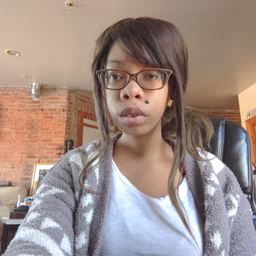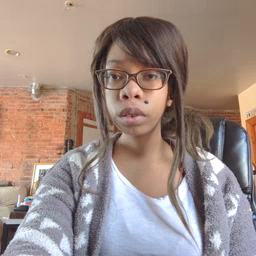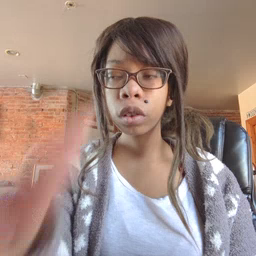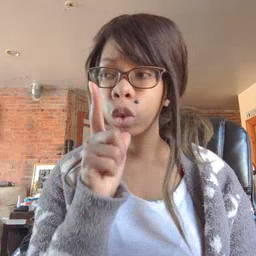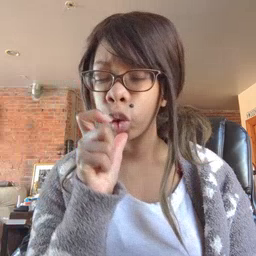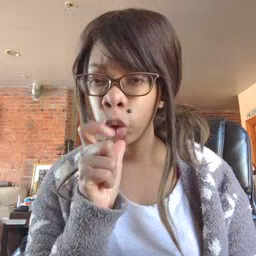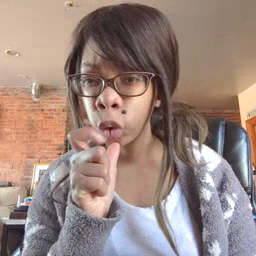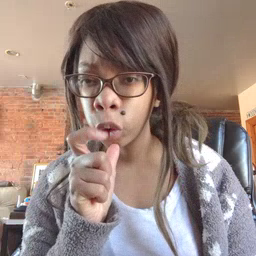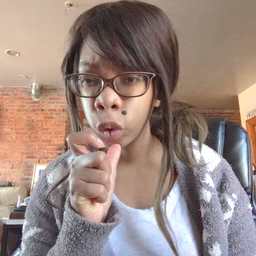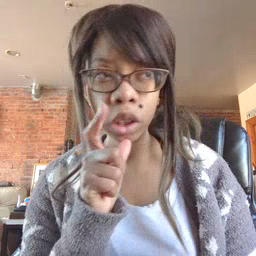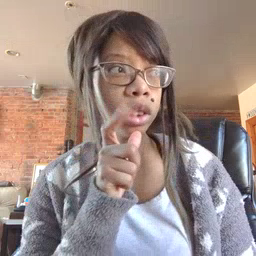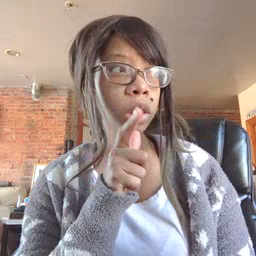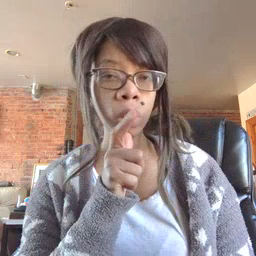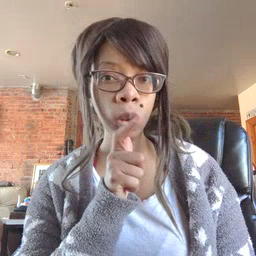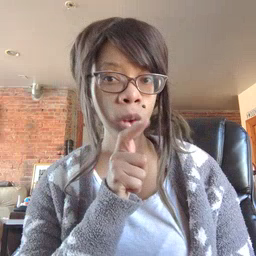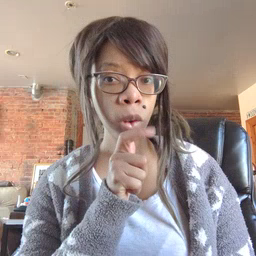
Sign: who